Question:
This is the structure of database, I have to fetch one 'value('UID')'.
'''
this.af.database.object('/profile/' + this.uid).subscribe(profile => {
console.log(profile);
this.uid = profile.uid;
console.log(this.uid);
});
'''
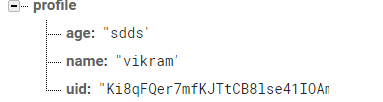
Answer: You can try this:
'''
this.af.database.object('/profile/' + this.uid).subscribe(profile => {
var obj = {};
profile.forEach(item => {
obj[item["$key"]] = item["$value"];
});
console.log(obj);
});
'''